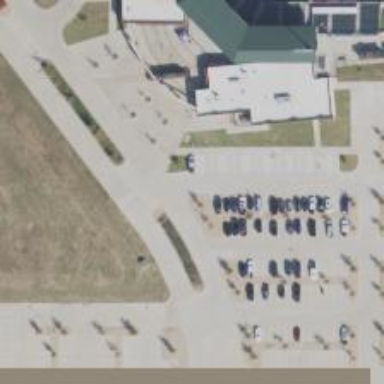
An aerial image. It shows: Parking space is available.